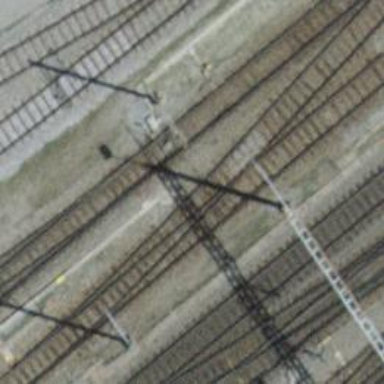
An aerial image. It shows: Railway switch.